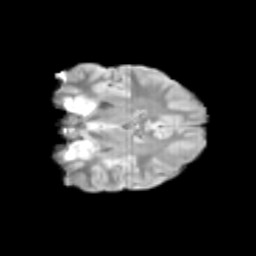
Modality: T2w
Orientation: coronal
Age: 12
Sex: female
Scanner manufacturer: siemens
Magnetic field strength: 3 T
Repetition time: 3.8 s
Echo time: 0.07 s